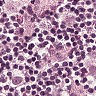
Metastatic tissue present: yes